Question: I want to create table using javascript and fill it with data. So I decided to use 'prompt' method and loop 'while'.
But when I try to load page I always get two error message in google chrome developer tools

Here is the code
'''
<html>
<head>
<meta charset="utf-8">
<script type="text/javascript">
function onStart() {
var list = new Array();
var headers = new Array("Imia","Otchestvo","Familiia","Data rozhdeniia");
var i = -1;
while(true) {
var a = prompt("Imia","noname");
var b = prompt("Otchestvo","nomiddlename");
var c = prompt("Familiia","nosurname");
var d = prompt("Data rozhdeniia!",0);
if (confirm("Uvereny chto khotite dobavit' studenta?")) {
i++;
list[i] = a + "-" + b + "-" + c + "-" + d;
}else{ break; };
}
tab = "<table>";
for(j = 0; j<headers.length;j++) {
tab += "<th>" + headers[j] + "</th>";
for(var j = 0; j < list.length; j++) {
var params = list[i].split('-');
tab += "<tr>";
for(k = 0; k < params.length;k++) {
tab +="<td>" + params[k] + "</td>";
}
tab +="</tr>";
}
tab +="</table>";
document.write(tab);
};
</script>
</head>
<body onLoad = "onStart()">
</body>
'''
What's the problem?
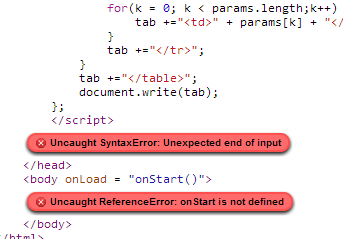
Answer: Your for loops seem to be mis-indented and not closed properly
'''
for(j = 0; j<headers.length;j++) {
tab += "<th>" + headers[j] + "</th>";
for(var j = 0; j < list.length; j++) {
var params = list[i].split('-');
tab += "<tr>";
for(k = 0; k < params.length;k++) {
tab +="<td>" + params[k] + "</td>";
}
tab +="</tr>";
}
'''
Should be
'''
for(j = 0; j<headers.length;j++) {
tab += "<th>" + headers[j] + "</th>";
}
for(var j = 0; j < list.length; j++) {
var params = list[i].split('-');
tab += "<tr>";
for(k = 0; k < params.length;k++) {
tab +="<td>" + params[k] + "</td>";
}
tab +="</tr>";
}
'''
Not directly related to your question, but you have a few other common javascript errors.
By not declaring variables with var, you are unintentionally creating global variables. While this probably isn't a huge issue on your page, but it is bad practice.
In addition, you should wrap your '<th>' tags you are appending inside of a '<tr>', as the only "valid" element within a '<table>' is a '<tr>' (technically its tbody, thead, and tfoot, of which the only valid children is '<tr>').